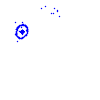
Particle: kaon